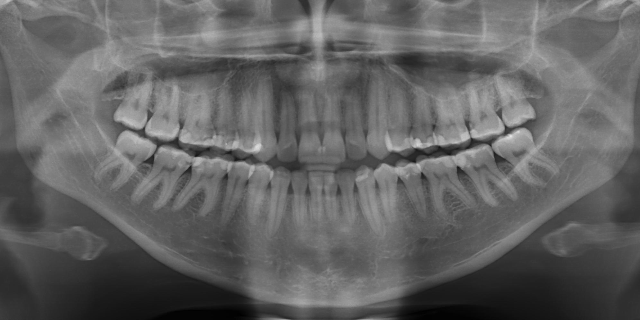
adult